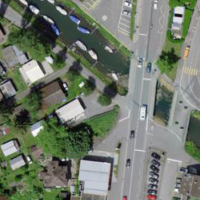
EUNIS habitat code: 44
Species observed at this site:
Motacilla cinerea
Cygnus olor
Corylus avellana
Betula pendula
Motacilla alba